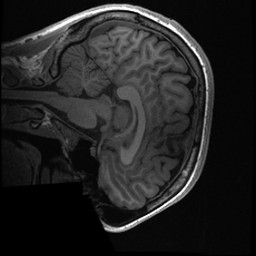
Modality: T1w
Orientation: sagittal